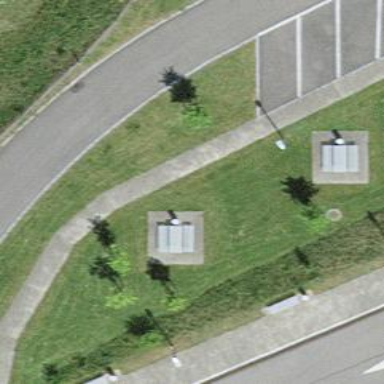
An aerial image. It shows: Picnic table located in leisure land area.